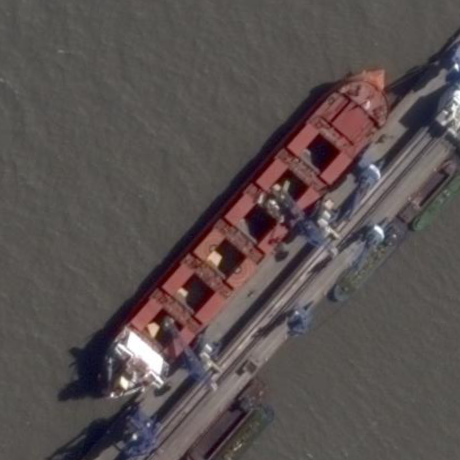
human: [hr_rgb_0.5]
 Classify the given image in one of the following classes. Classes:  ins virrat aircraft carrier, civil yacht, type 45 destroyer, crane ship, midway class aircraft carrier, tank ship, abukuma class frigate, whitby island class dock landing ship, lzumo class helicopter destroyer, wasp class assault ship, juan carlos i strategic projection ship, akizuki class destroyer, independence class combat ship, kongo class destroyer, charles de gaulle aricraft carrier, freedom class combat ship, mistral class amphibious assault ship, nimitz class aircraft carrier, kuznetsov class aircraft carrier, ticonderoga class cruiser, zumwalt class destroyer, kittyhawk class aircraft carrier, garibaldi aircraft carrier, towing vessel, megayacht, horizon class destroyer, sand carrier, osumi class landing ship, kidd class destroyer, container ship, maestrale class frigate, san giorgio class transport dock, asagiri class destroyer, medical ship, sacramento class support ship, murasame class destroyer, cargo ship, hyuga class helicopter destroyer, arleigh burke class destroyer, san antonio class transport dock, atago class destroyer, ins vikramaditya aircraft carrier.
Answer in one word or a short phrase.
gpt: Cargo ship